Chest X-ray. View position: AP
Patient age: 68
Patient sex: F
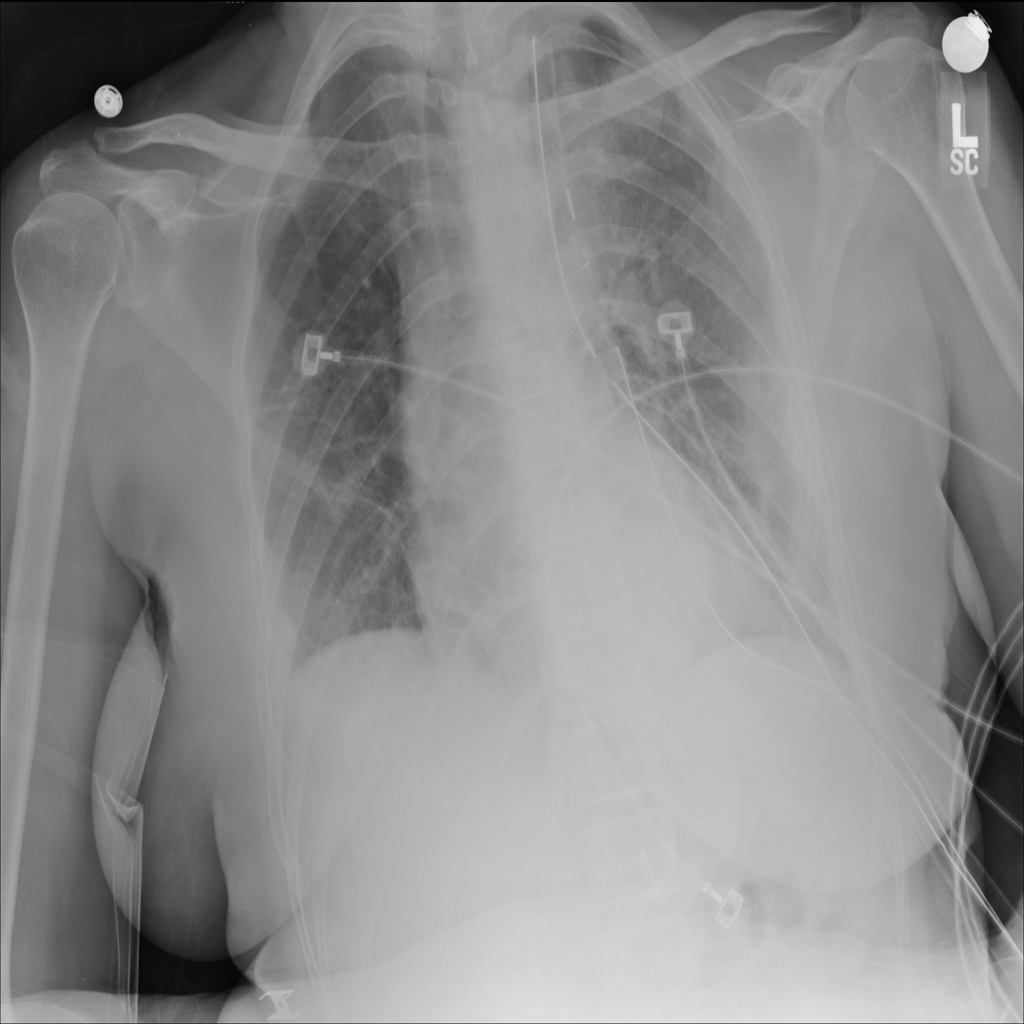
Finding: Pneumothorax